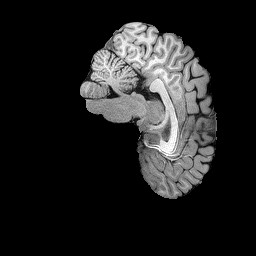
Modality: T1w
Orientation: sagittal
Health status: ill